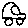
Label: car